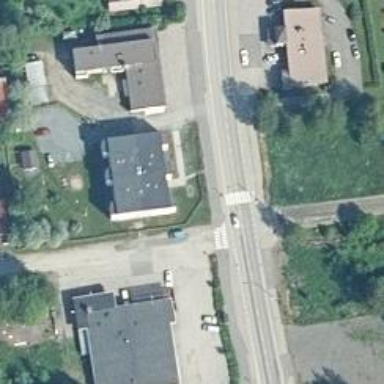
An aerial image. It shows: Asphalt road in residential area.